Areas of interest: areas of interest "Hohhot No.19 Middle School"
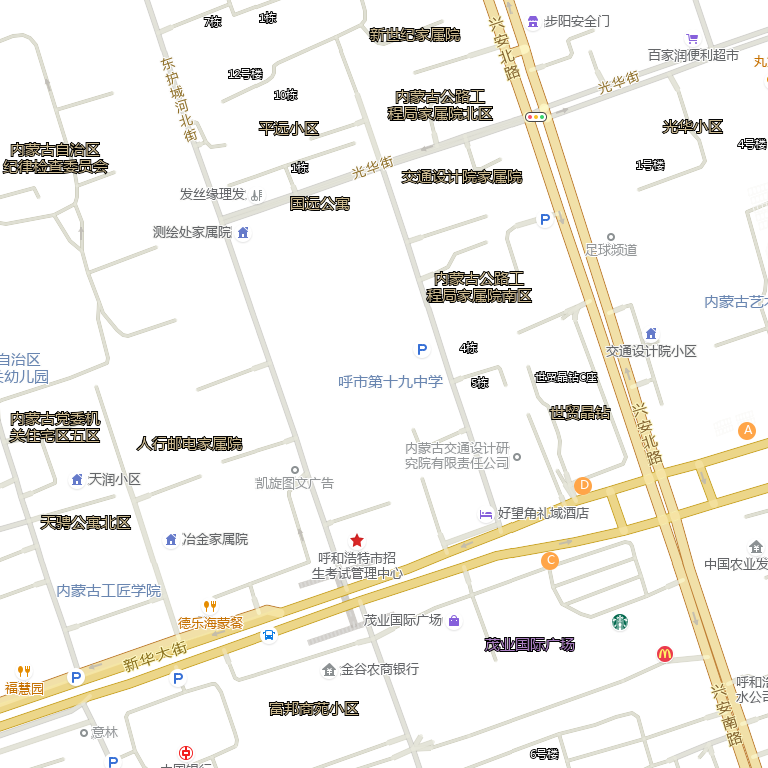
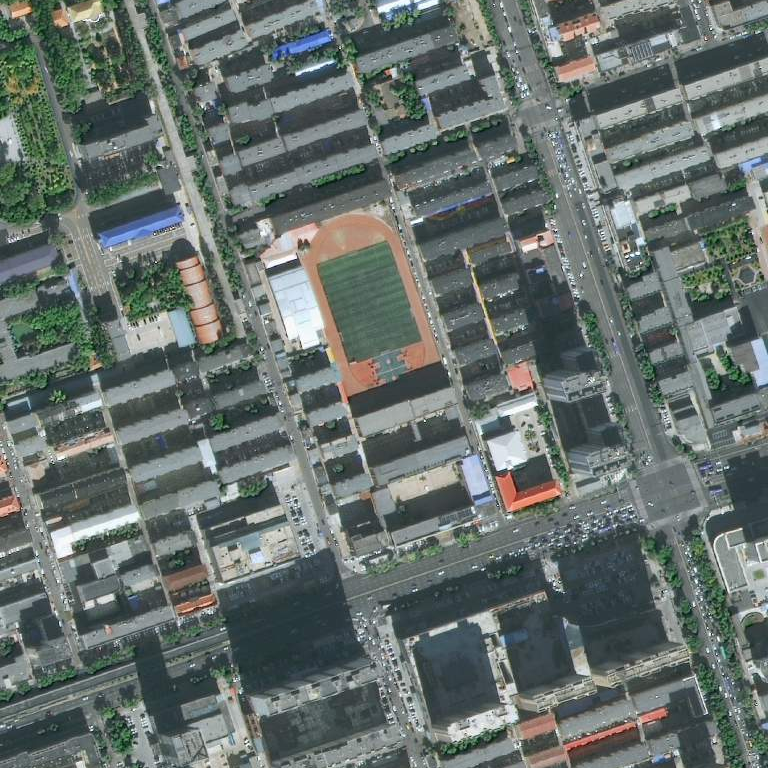